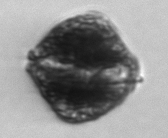
Label: Alexandrium_catenella